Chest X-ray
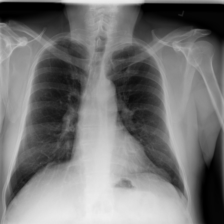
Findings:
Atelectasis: negative
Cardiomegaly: negative
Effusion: negative
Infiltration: negative
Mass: negative
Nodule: negative
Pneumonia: negative
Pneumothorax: negative
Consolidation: negative
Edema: negative
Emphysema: negative
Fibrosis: negative
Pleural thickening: positive
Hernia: negative